Question: In Eclipse when I comment several lines of code I add /* at the beginning of first line and */ at the end of last line. But after I save Eclipse makes auto formatting and all lines becomes to start from *
Example is below. 2nd, 3rd, 4th and 5th lines was automatically changed with starting *

My problem is that when I uncomment my code I need to remove all leading stars from all lines! 5 lines is not a big problem but if I have 50...
Combination Shift + Ctrl + \ does not helps. It removes only /* and */ but leave ll leading stars
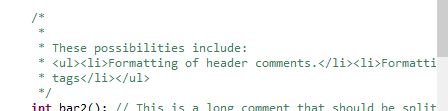
Answer: I don't think there is a way to remove these stars in Eclipse. If you don't want these stars to appear, turn off formatting in save actions, but this will turn off all save action formatting.
'Preferences -> Java -> Editor -> Save actions'
Then it won't convert your comments on save.
If you need this formatting to be on, then unfortunately you will have to use line comments for your temporary comments. Select your block of code and ctrl+/ to toggle it.